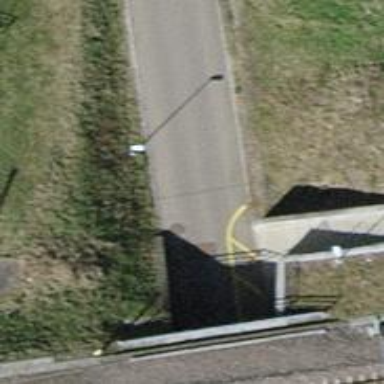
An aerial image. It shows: Tunnel cycleway with asphalt surface.